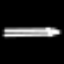
Label: pencil